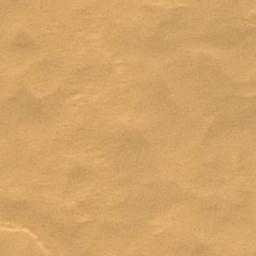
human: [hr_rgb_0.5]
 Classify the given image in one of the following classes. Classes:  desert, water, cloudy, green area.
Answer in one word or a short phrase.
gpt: desert